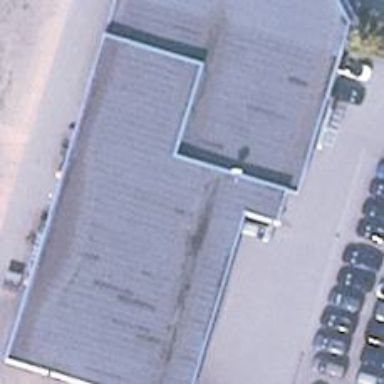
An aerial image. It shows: Shop that sells cars.